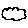
Label: cloud